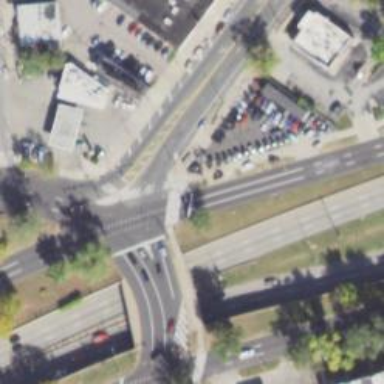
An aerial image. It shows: Circular junction with asphalt trunk road.